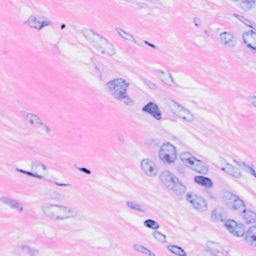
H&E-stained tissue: Breast